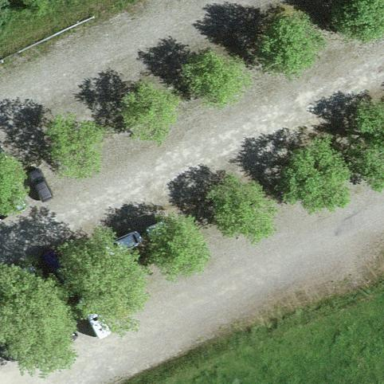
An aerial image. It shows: Parking area.